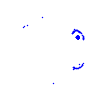
Particle: kaon